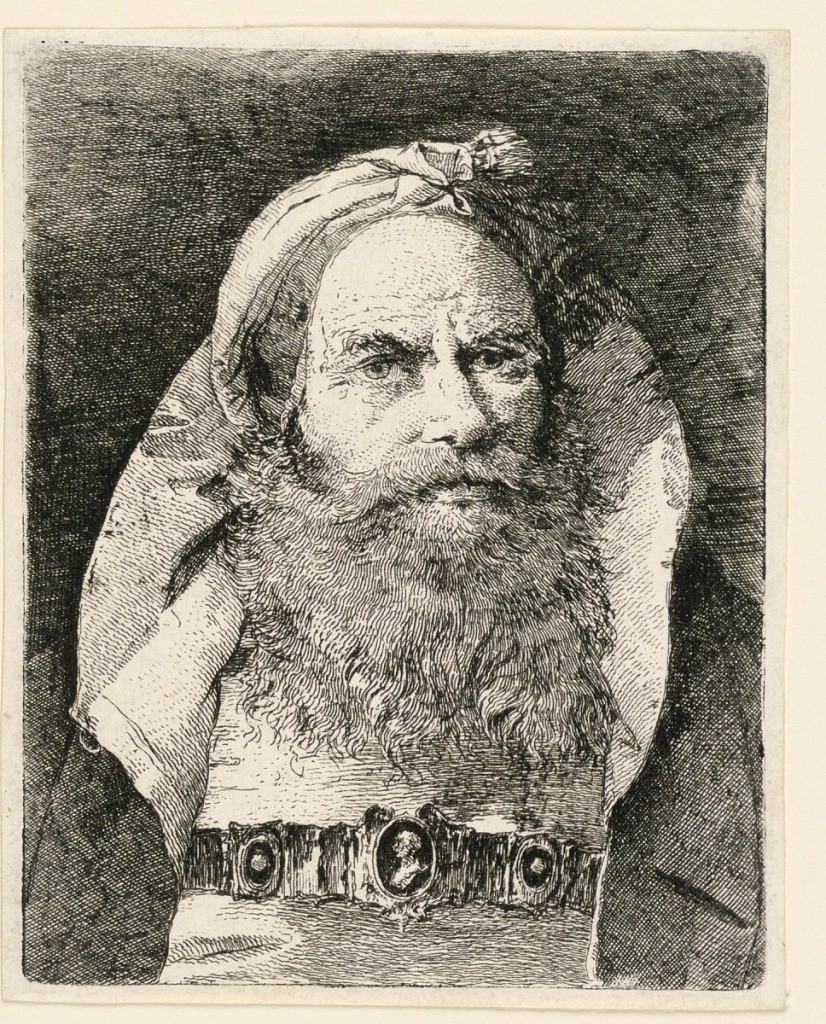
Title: Raccolta di teste
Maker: Giovanni Domenico Tiepolo, Italian, 1727 – 1804
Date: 1770–1774
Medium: Etching on laid paper
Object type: Print
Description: Old man with beard and wearing a turban in frontal view, his head turned to right. His open coat leaves visible a belt docrated with plaquettes.